Question: I'm writing a script to download a Steam profile picture from its URL, as provided by the Steam API. Regardless of the method that I use, I'm getting corrupted results:

<URL>.
Using the "requests" library:
'''
avatar = open(avatarName, 'wb')
avatar.write(requests.get(avatarURL).content)
avatar.close()
'''
as well as:
'''
avatar = requests.get(avatarURL)
with open(avatarName, 'wb') as f:
f.write(avatar.content)
'''
And using the "urllib" library:
'''
urllib.urlretrieve(avatarURL, avatarName)
'''
as well as:
'''
avatar = urllib.URLopener()
avatar.retrieve(avatarURL, avatarName)
'''
And using wget directly on the link (note that this is outside Python, just from the terminal):
'''
wget http://media.steampowered.com/steamcommunity/public/images/avatars/ad/adec76ed86e8ffa892d847c8e619262d30e74e32_full.jpg
'''
Since it's a corruption issue I was thinking it might have to do with setting/not setting the binary flag when I open the file object. wget gives the corrupted result as well.
Interestingly enough, it appears that every method used results in images that are corrupted in exactly the same way every time.
I haven't used urllib2 yet (here), simply because most of the Q&A's I've been checking have been using urllib.
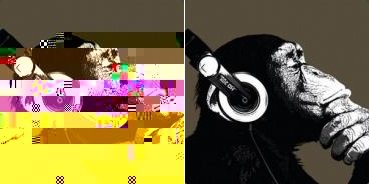
Answer: After @ton1c said everything worked for him, I tried running wget from another system and it worked just fine. I'm using Filezilla to transfer files to/from my server, so I checked the images by navigating to them with a browser and all of them rendered normally. Apparently downloading them to my computer with Filezilla caused the corruption. That's a different problem, but a minor one that I'll figure out on my own.